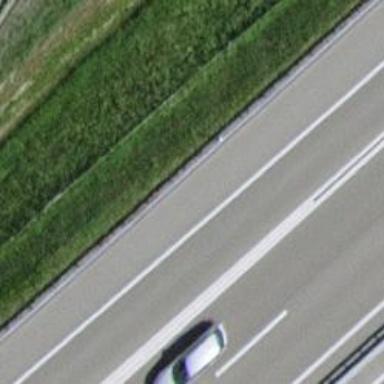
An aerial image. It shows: Asphalt motorway link.